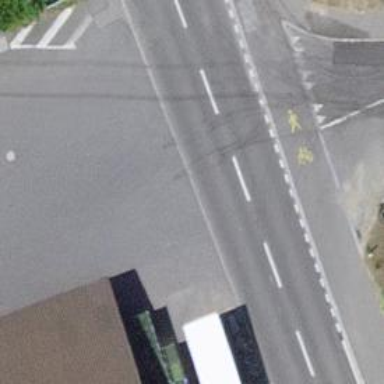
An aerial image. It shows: Secondary road with asphalt surface.